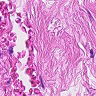
Metastatic tissue present: no